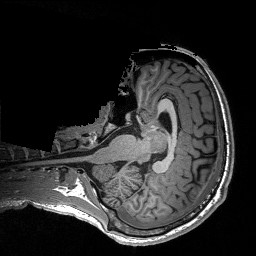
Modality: T1w
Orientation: axial
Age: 18
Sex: male
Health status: healthy
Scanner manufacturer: siemens
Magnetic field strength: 3 T
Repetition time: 3.2 s